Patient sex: M
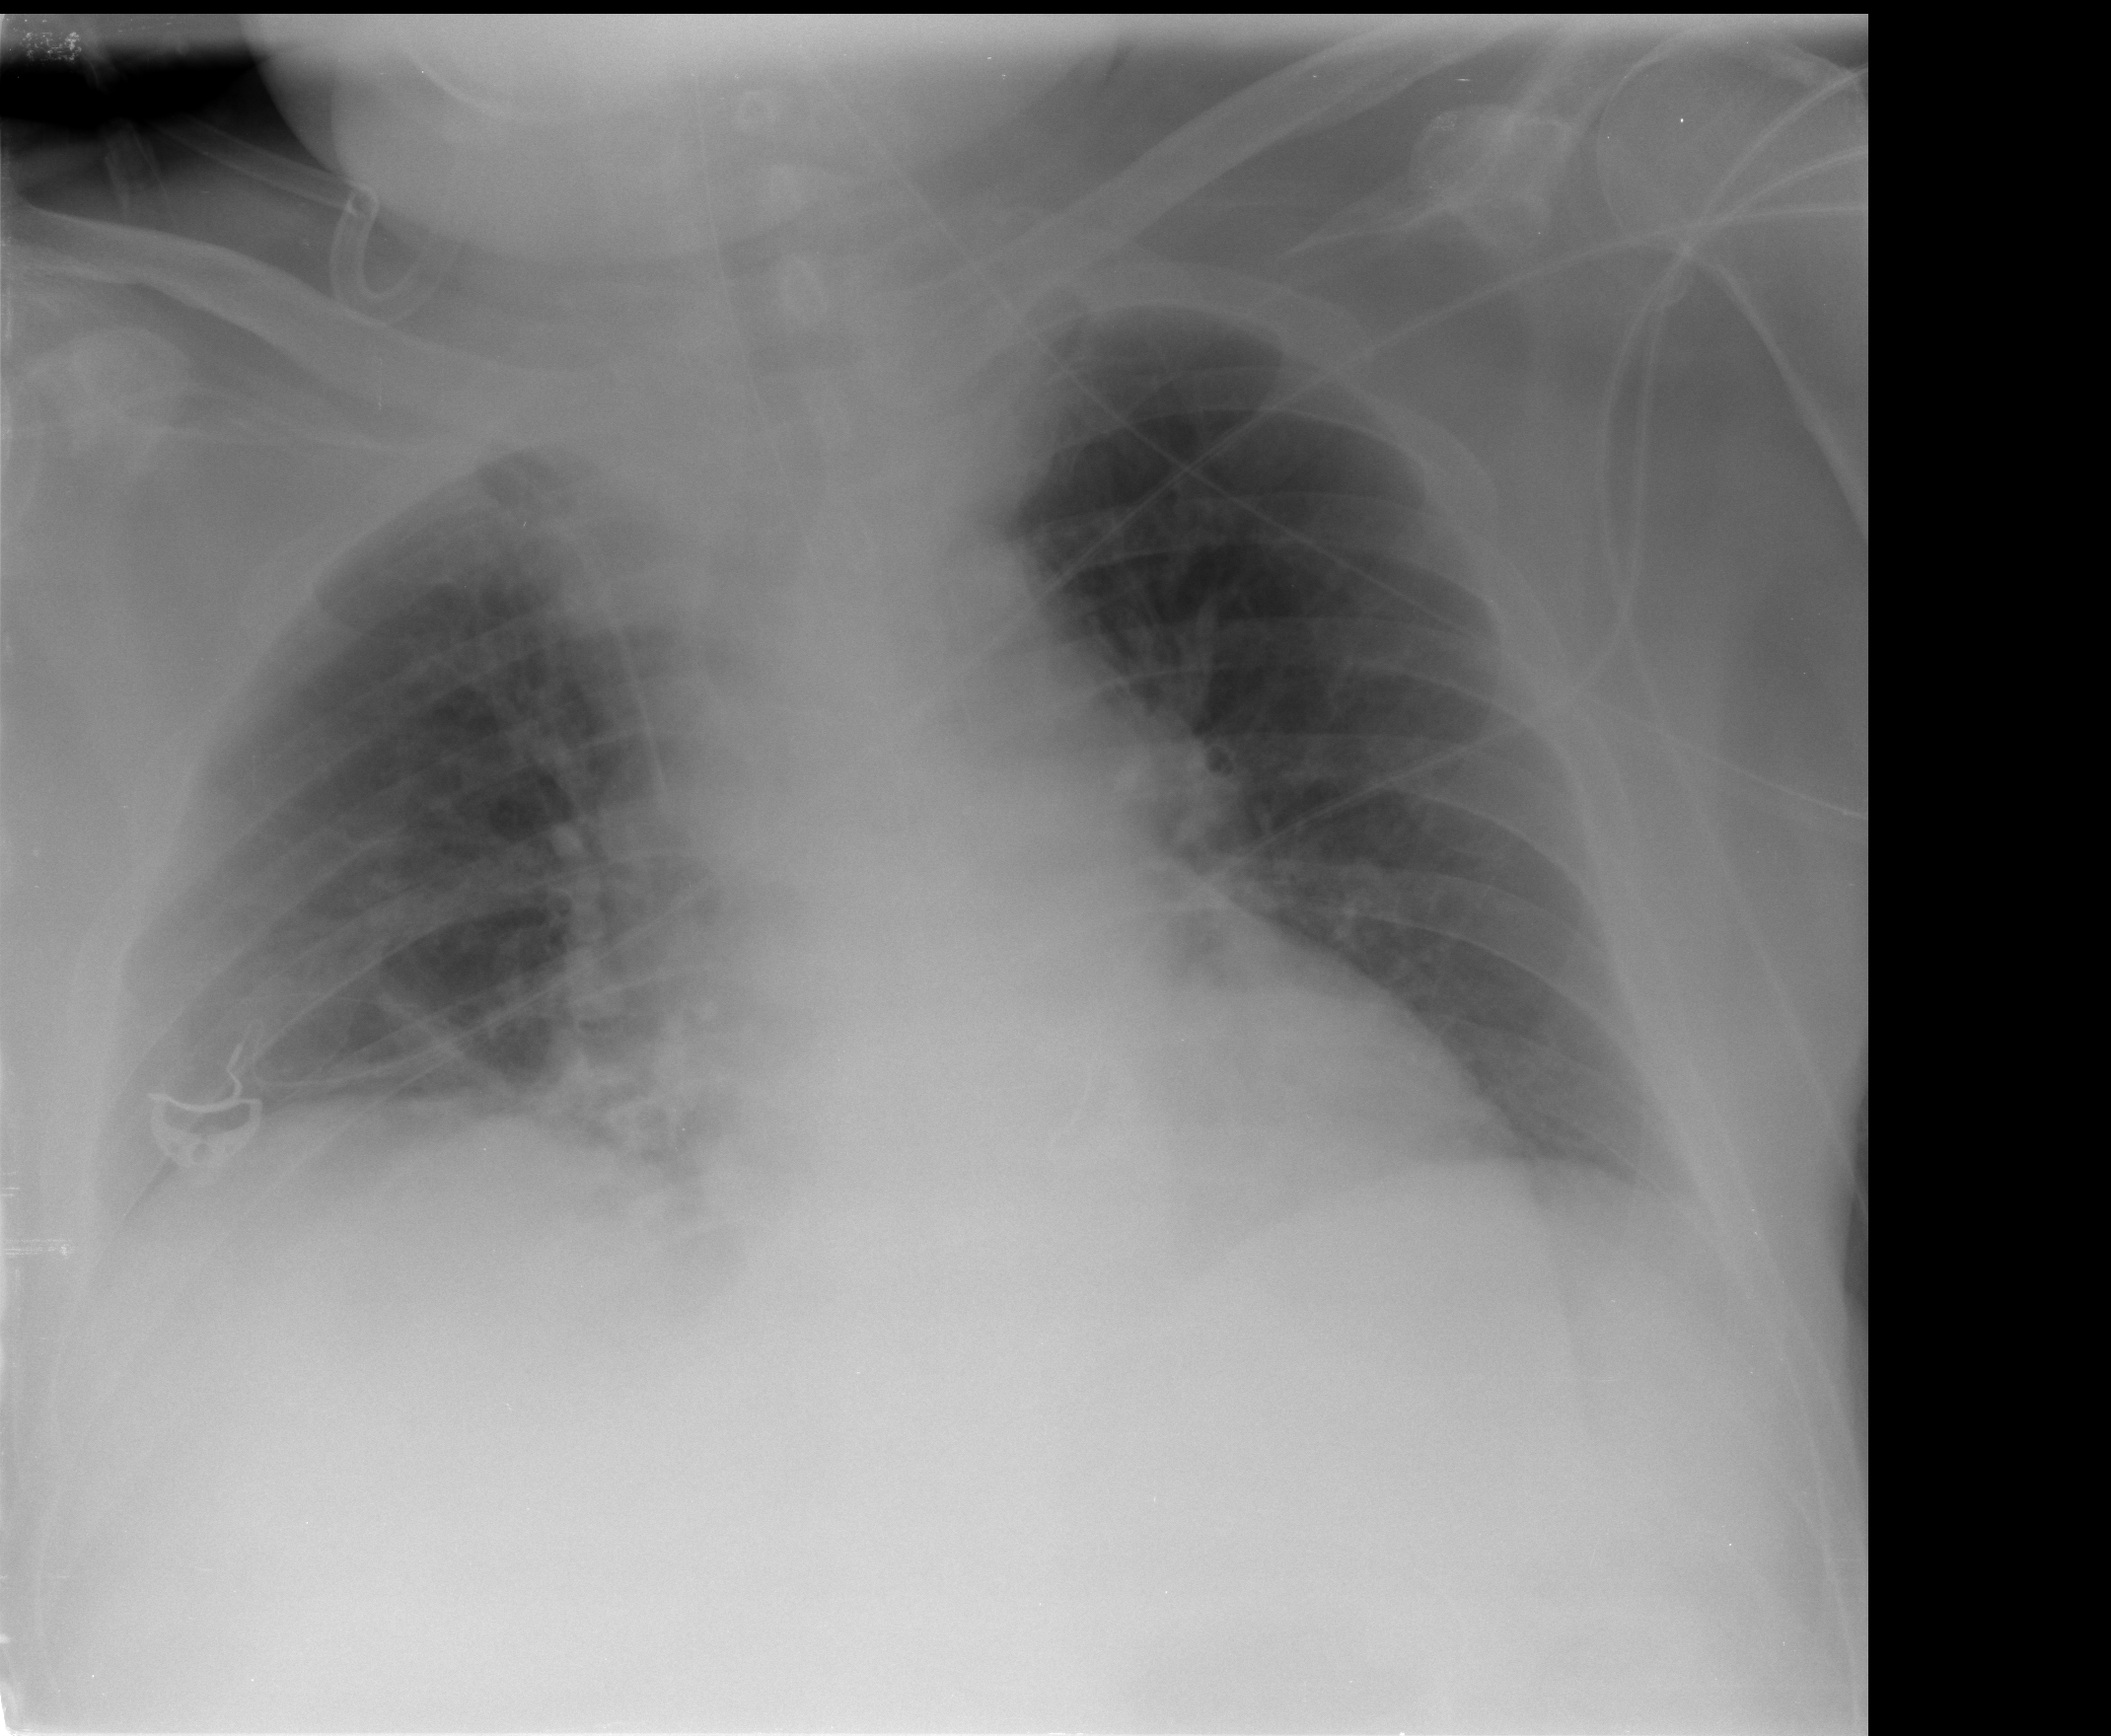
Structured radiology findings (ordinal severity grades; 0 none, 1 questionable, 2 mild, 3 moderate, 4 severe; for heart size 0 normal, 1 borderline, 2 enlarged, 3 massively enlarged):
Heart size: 0
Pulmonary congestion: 0
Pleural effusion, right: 0
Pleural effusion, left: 0
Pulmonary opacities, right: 1
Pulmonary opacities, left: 0
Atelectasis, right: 2
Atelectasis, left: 0